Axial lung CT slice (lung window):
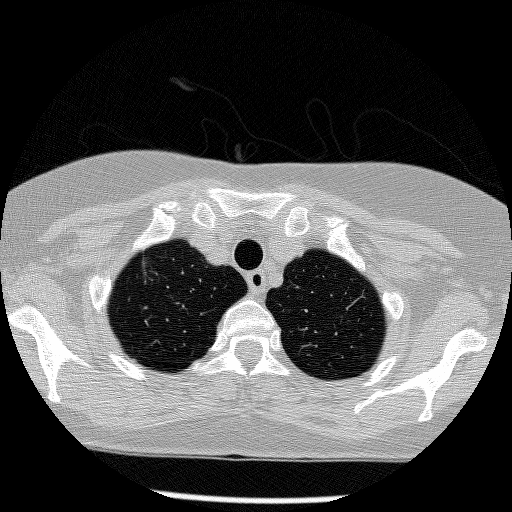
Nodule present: no